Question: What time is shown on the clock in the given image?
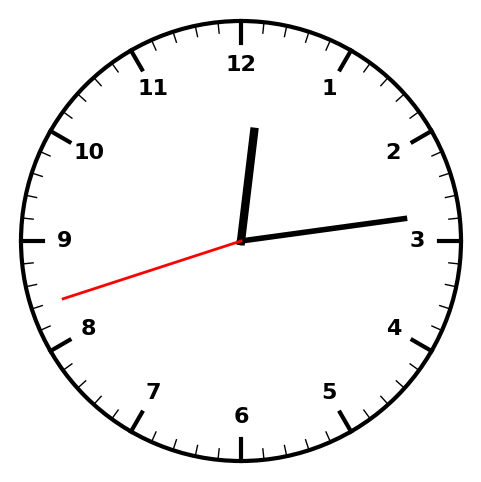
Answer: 12:13:42